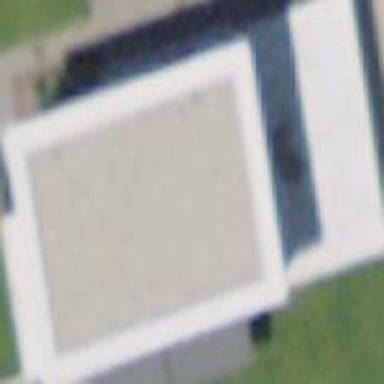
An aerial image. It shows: House with flat roof.